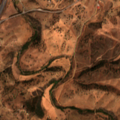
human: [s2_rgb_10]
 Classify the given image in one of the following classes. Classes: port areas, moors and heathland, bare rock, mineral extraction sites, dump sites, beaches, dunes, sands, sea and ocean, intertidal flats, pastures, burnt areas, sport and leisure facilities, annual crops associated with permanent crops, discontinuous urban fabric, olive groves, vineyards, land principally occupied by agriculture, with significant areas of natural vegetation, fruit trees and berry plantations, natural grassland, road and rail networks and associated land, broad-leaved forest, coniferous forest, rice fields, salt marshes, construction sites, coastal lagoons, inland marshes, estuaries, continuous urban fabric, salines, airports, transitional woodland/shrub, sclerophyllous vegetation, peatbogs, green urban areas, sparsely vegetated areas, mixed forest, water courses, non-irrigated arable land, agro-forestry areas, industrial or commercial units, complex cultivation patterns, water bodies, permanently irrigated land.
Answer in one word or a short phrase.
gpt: pastures, land principally occupied by agriculture, with significant areas of natural vegetation, agro-forestry areas, transitional woodland/shrub